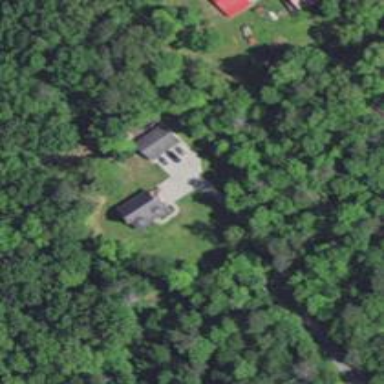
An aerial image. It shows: Driveway.